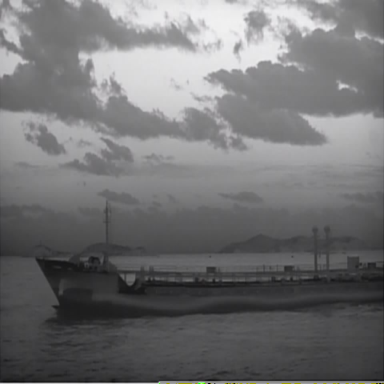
There is a liner in the infrared image.